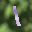
Label: 1